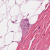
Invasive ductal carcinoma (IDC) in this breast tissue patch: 0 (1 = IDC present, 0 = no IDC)